This wavelet scalogram was computed from a rotor test-rig vibration snapshot. Classify the rotor condition as one of: normal, misalignment, unbalance, looseness.
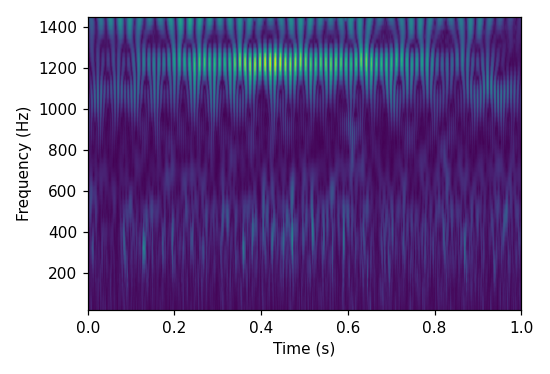
Answer: looseness